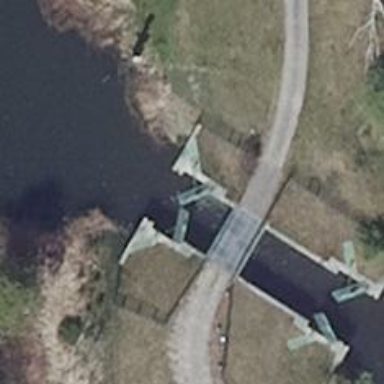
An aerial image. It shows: Lock gate along waterway.